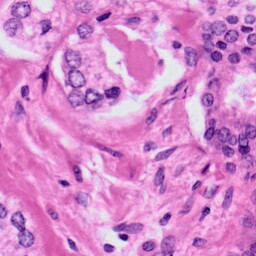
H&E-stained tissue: Prostate